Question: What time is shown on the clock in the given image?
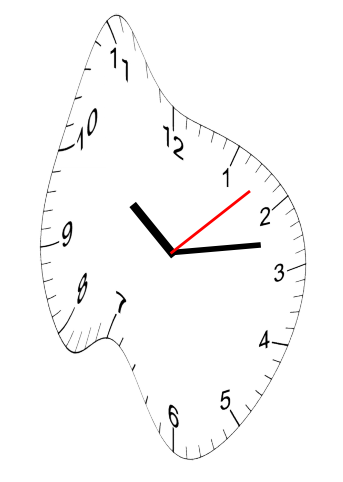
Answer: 10:13:08